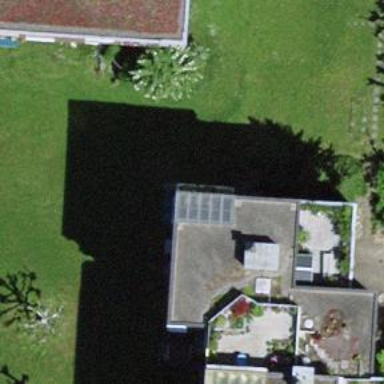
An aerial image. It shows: Building.